Question: '''
for (int i = 0; i < [playerCards count]; i++) {
int cardsLaid = i * (cardDisplay.size.width / 3);
CGPoint forPoint = CGPointMake((0.5 - (self.frame.size.width / 4)) + cardsLaid, 0.0);
playerCards[i]
[??? runAction:[SKAction moveTo:forPoint duration:0.6]];
}
'''
I need some sort of 'SKSpriteNode withName : X move to point : forPoint;'
Not much more to describe, basically that cards move from one position leaving a gap. Then after that card is moved from the Players array, them cards should tighten up as they were before. However, targetting the CardSpriteNodes is proving difficult.
As you can see with the position it will filter through all the cards in the array and i will multiply the gap between them therefore resorting them. But I cannot target the specific cards in the array, they are stored in the array by their .names

As you can see, after they've moved up, it leaves a gap from where they were taken. Above cards are now 'cardsPlayed' and below cars are 'playerCards' NSMutableArrays
'''
-(void)touchesBegan:(NSSet *)touches withEvent:(UIEvent *)event {
UITouch *touch = [touches anyObject];
CGPoint location = [touch locationInNode:self];
SKNode *node = [self nodeAtPoint:location];
if ([node isKindOfClass:[CardSpriteNode class]]) {
int add = (int)[playerCards count] * (cardDisplay.size.width / 3);
CGPoint origPos = CGPointMake(-self.frame.size.width/2.8 + add, -218);
if ([cardsPlayed containsObject:node.name]) {
//Card is already played, return to original position and remove from array.
CGPoint point = origPos;
[node runAction:[SKAction moveTo:point duration:0.6]];
node.zPosition = zPosCount;
zPosCount += 1;
[cardsPlayed removeObject:node.name];
[playerCards addObject:node.name];
NSLog(@"this ran");
} else {
//Card is not already played, position to add card and add to array.
amountOfCardsLaid = (int)[cardsPlayed count] * (cardDisplay.size.width / 3);
CGPoint point = CGPointMake((0.5 - (self.frame.size.width / 4
)) + amountOfCardsLaid, 0.0);
[node runAction:[SKAction moveTo:point duration:0.6]];
node.zPosition = zPosCount;
zPosCount += 1;
[playerCards removeObject:node.name];
[cardsPlayed addObject:node.name];
for (int i = 0; i < [playerCards count]; i++) {
int cardsLaid = i * (cardDisplay.size.width / 3);
CGPoint forPoint = CGPointMake((0.5 - (self.frame.size.width / 4)) + cardsLaid, 0.0);
playerCards[i]
[??? runAction:[SKAction moveTo:forPoint duration:0.6]];
}
}
//Hide.Unhide buttons
if ([cardsPlayed count] == 0) {
if (addButton.hidden == FALSE) addButton.hidden = true;
if (cancelButton.hidden == FALSE) cancelButton.hidden = true;
} else {
if (addButton.hidden == TRUE) addButton.hidden = false;
if (cancelButton.hidden == TRUE) cancelButton.hidden = false;
}
}
}
'''
So as you can see, when a card is taken from the bottom it goes to the top. When it's at the top, if it's pressed again, it will move to the last position of the bottom cards and be re-added to that array. However, I need to close the 'gap' once the card has been moved upwards.
To achieve this I was going to filter through each 'playerCards' array with contains the CardSpriteNode (SKSpriteNode) .name and move each one with the forloop. But cannot exactly figure out how to select each card in the 'playerCard' by it's name?
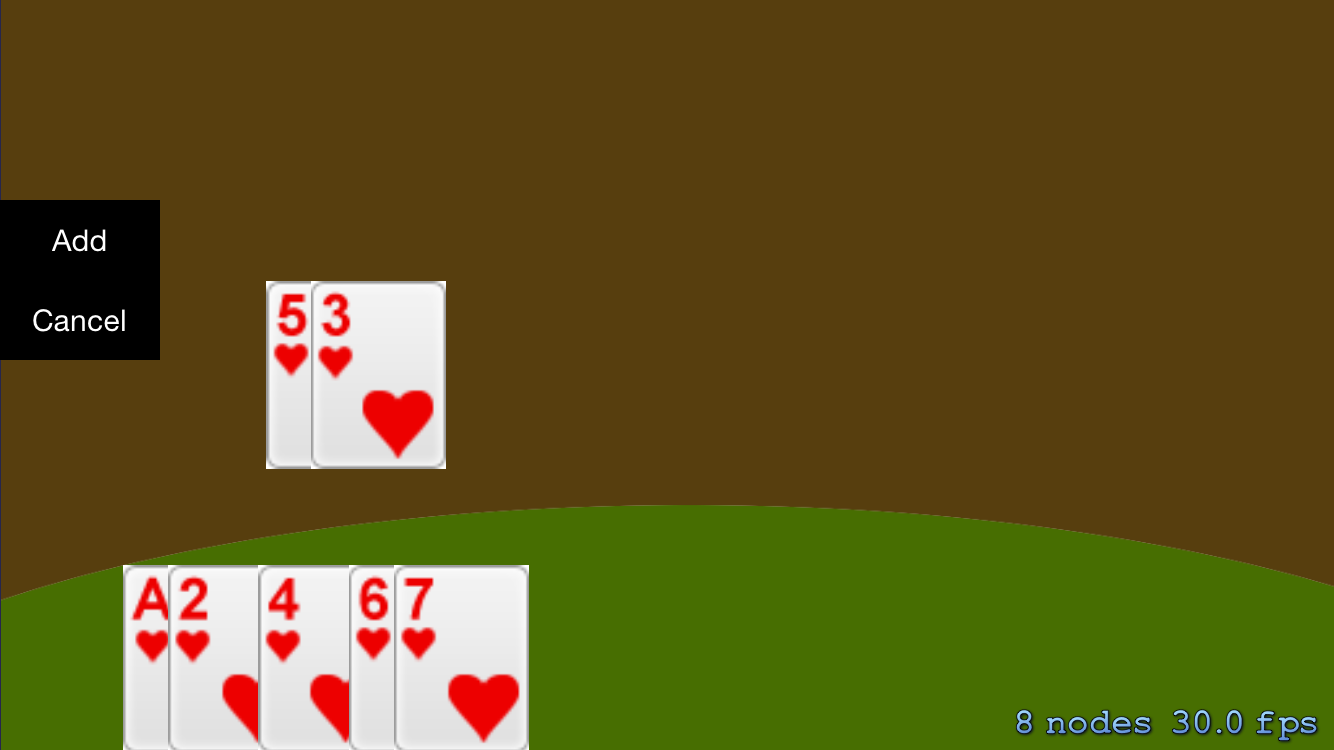
Answer: I have written a card game in my spare time as well so I know the issue you are looking at. I created a subclass of SKSpriteNode and in it I had keys with the different values the cards had.
However you don't even need to do that if you want to keep it more basic just set the name property of the SKSpriteNode and then use the 'enumerateChildNodesWithName:' method or a 'for loop' with an 'if statement' like suggested in the comments.